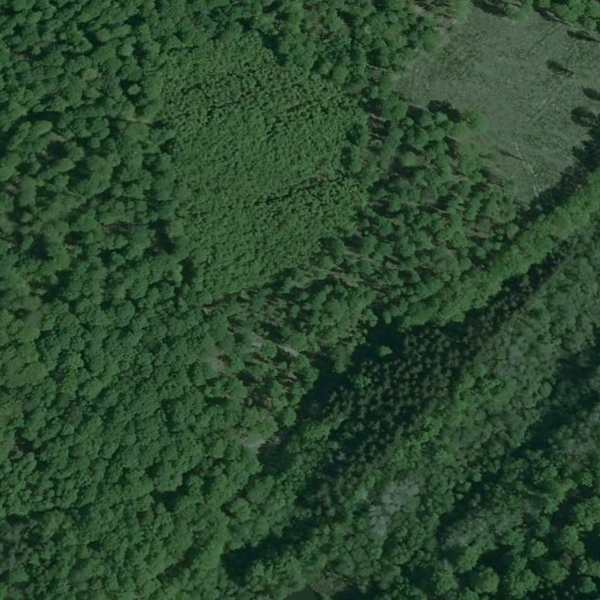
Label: Forest